Question: I have an UpdatePanel containing a ListBox. Whenever I change selection on from a DropDown I want the list to get updated via an UpdatePanel. However this is not working.
This is my code so far:
'''
Protected Sub drpDepartments_SelectedIndexChanged(sender As Object, e As EventArgs) Handles drpDepartments.SelectedIndexChanged
Dim conn As New SqlConnection("Data Source=BRIAN-PC\SQLEXPRESS;Initial Catalog=master_db;Integrated Security=True")
Dim deptComm As String = "SELECT department_id FROM departments WHERE department_name = @DepartmentName"
Dim deptSQL As New SqlCommand
Dim dr As SqlDataReader = deptSQL.ExecuteReader()
deptSQL = New SqlCommand(deptComm, conn)
deptSQL.Parameters.AddWithValue("@DepartmentName", drpDepartments.SelectedItem.Text)
dr.Read()
If dr.HasRows Then
Dim department_id As Integer = Convert.ToInt32(dr("department_id"))
Session("DepartmentID") = department_id
End If
dr.Close()
conn.Close()
'''
ASP
'''
<asp:UpdatePanel ID="UpdatePanel2" runat="server">
<ContentTemplate>
<asp:ListBox ID="lstDeptMembers" runat="server" DataSourceID="SqlDataSource4" DataTextField="name" DataValueField="name" Height="176px" Width="204px"></asp:ListBox>
</ContentTemplate>
<Triggers>
<asp:AsyncPostBackTrigger ControlID="drpDepartments" EventName="SelectedIndexChanged" />
</Triggers>
</asp:UpdatePanel>
<asp:SqlDataSource ID="SqlDataSource4" runat="server" ConnectionString="<%$ ConnectionStrings:ConnStringDb1 %>" SelectCommand="SELECT * FROM users u
INNER JOIN
(
Select x.user_id as userid,x.department_id,y.department_name
from user_Department x
inner join departments y
on x.department_id=y.department_id WHERE x.department_id=@parameter
)
f on u.user_id= f.userid">
<SelectParameters>
<asp:SessionParameter Name="parameter" SessionField="DepartmentID" />
</SelectParameters>
</asp:SqlDataSource>
'''
DropDownList:
'''
<asp:DropDownList ID="drpDepartments" runat="server" DataSourceID="SqlDataSource3" DataTextField="department_name" DataValueField="department_name">
</asp:DropDownList>
<asp:SqlDataSource ID="SqlDataSource3" runat="server" ConnectionString="<%$ ConnectionStrings:ConnStringDb1 %>" SelectCommand="SELECT [department_name] FROM [departments]"></asp:SqlDataSource>
'''
Screenshot:

How can I make it that the ListBox updates whenever a new selection is clicked from the DropDown ?
Code for the table that contains the ListBox etc.. :
'''
<asp:DropDownList ID="drpDepartments" runat="server" DataSourceID="SqlDataSource3" DataTextField="department_name" DataValueField="department_name">
</asp:DropDownList>
<asp:SqlDataSource ID="SqlDataSource3" runat="server" ConnectionString="<%$ ConnectionStrings:ConnStringDb1 %>" SelectCommand="SELECT [department_name] FROM [departments]"></asp:SqlDataSource>
<br />
<br />
<table style="width:100%;">
<tr>
<td style="width: 221px">
<asp:UpdatePanel ID="UpdatePanel2" runat="server">
<ContentTemplate>
<asp:ListBox ID="lstDeptMembers" runat="server" DataSourceID="SqlDataSource4" DataTextField="name" DataValueField="name" Height="176px" Width="204px"></asp:ListBox>
</ContentTemplate>
<Triggers>
<asp:AsyncPostBackTrigger ControlID="drpDepartments" EventName="SelectedIndexChanged" />
</Triggers>
</asp:UpdatePanel>
<asp:SqlDataSource ID="SqlDataSource4" runat="server" ConnectionString="<%$ ConnectionStrings:ConnStringDb1 %>" SelectCommand="SELECT * FROM users u
INNER JOIN
(
Select x.user_id as userid,x.department_id,y.department_name
from user_Department x
inner join departments y
on x.department_id=y.department_id WHERE x.department_id=@parameter
)
f on u.user_id= f.userid">
<SelectParameters>
<asp:SessionParameter Name="parameter" SessionField="DepartmentID" />
</SelectParameters>
</asp:SqlDataSource>
</td>
<td style="width: 398px">
<asp:TextBox ID="txtuserSearch" runat="server"></asp:TextBox>
&nbsp;&nbsp;&nbsp;&nbsp;
<asp:Button ID="btnSearchDeptUser" runat="server" Text="Search" />
<br />
<asp:Label ID="lblAddDeptUser" runat="server" Visible="False"></asp:Label>
</td>
</tr>
<tr>
<td >
<asp:Button ID="btnRmvDeptMem" runat="server" Text="Remove" />
</td>
<td>
<asp:Button ID="btnAddDeptUser" runat="server" Text="Add" />
</td>
</tr>
</table>
'''
<URL>
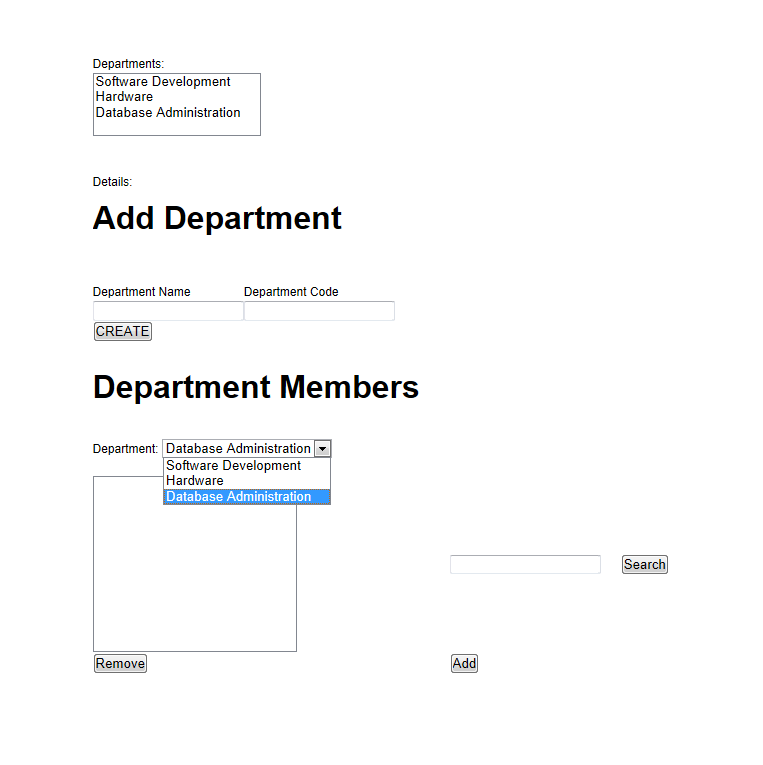
Answer: If you want to update the 'UpdatePanel' immediately when the user selects an item in the 'DropDownList' you have to set it's <URL>:
'''
<asp:DropDownList ID="drpDepartments" runat="server" DataSourceID="SqlDataSource3"
AutoPostack="True" DataTextField="department_name" DataValueField="department_name">
</asp:DropDownList>
'''